Question: how to add folder in project

in screenshot
add test folder with include file and
cannot use test folder
eg. file.copy("test/adb.exe","C:/adb.exe")
shell("""test/adb.exe"" reboot")
when use shell command & file copy then show (Could not find a part of the path 'test/adb.exe'.)
And how to made test folder work in project
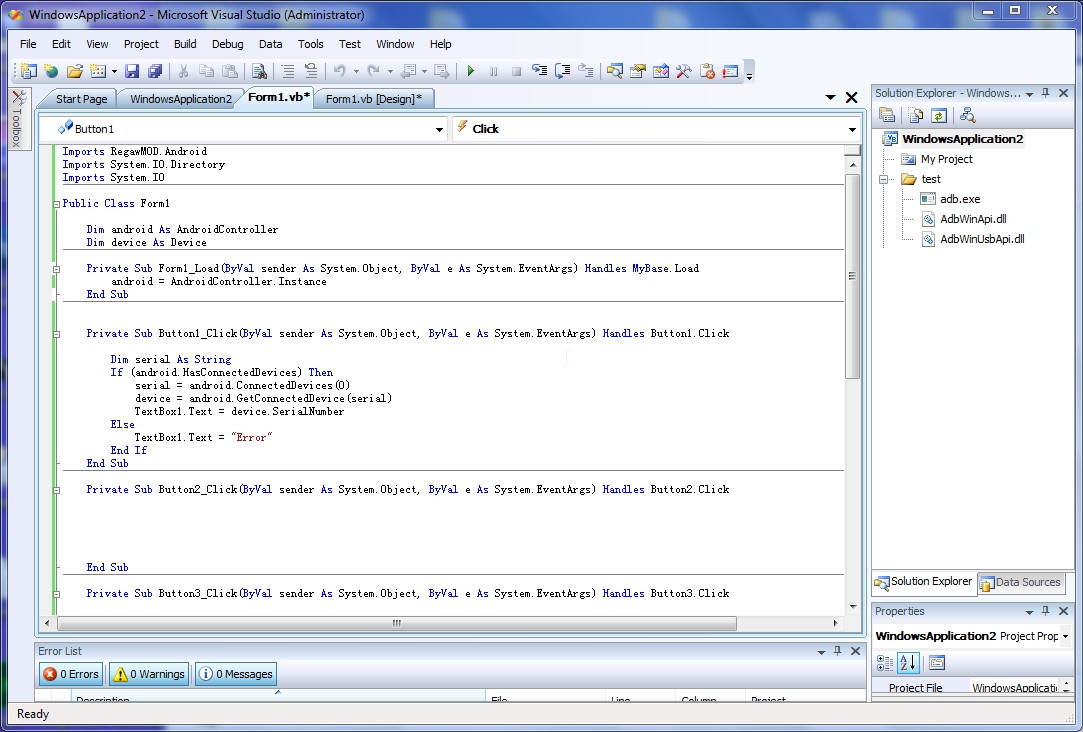
Answer: the problem you are facing is actually quite simple. Your folder structure in your project has absolutely nothing to do with the EXE file after you compile.
When you compile your project, Visual Studio will do the compiling for you and then put WindowsApplication2.exe in a bin folder (bin stands for binary which basically means "compiled"). You can compile in two different modes: debug mode and release mode. You can check these settings in project properties (right click on project name and click properties).
If you are compiling in debug mode, then your .exe file will be located in folder C:\where-ever-you-have-stored-your-projectin\debug or if you are compiling in release mode C:\where-ever-you-have-stored-your-projectin
elease.
When you run your program, it tries to find your file under (let's say you compile under debug): C:\where-ever-you-have-stored-your-projectin\debug estdb.exe <-- and this does not exist!
To fix this problem, you can actually INCLUDE YOUR FILES when you compile your project. Click on the "adb.exe" file and then change the setting of from "Do not copy" to "Copy always" or "Copy if newer" if you prefer it that way.
Hope this helps.